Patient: sex M, age 55
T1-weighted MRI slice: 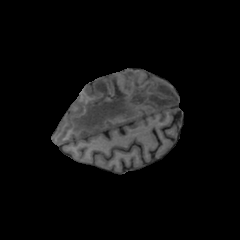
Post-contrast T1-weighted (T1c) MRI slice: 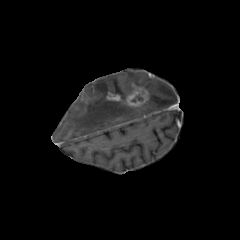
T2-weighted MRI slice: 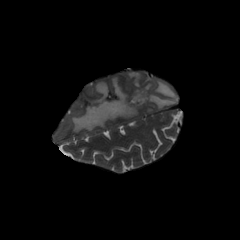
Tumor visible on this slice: yes
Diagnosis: Glioblastoma, IDH-wildtype
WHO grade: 4